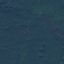
Land use / land cover class: Forest